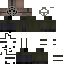
A male skeleton skin with dark skin, wearing brown helmet dressed in a black suit and black pants, featuring a closed mouth.